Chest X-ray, AP view. Patient: 29 years old, sex M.
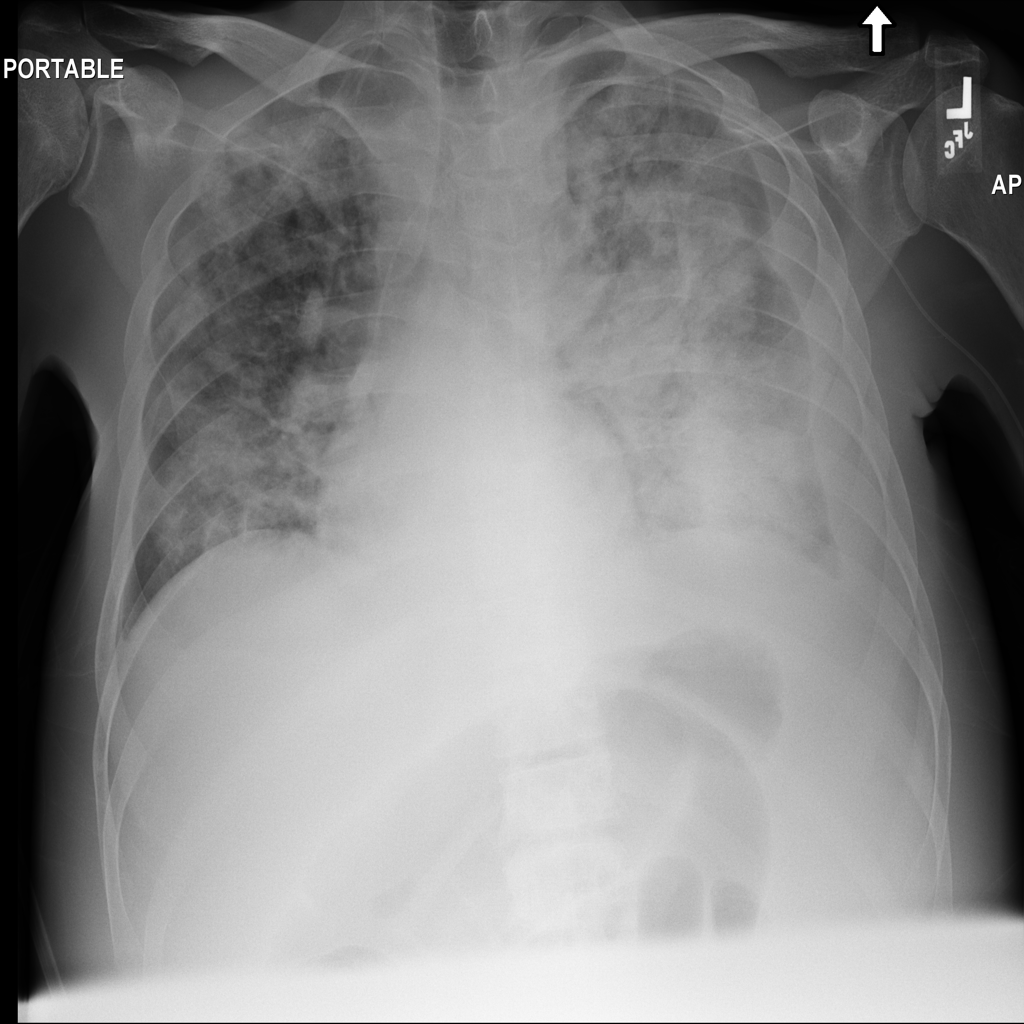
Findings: Effusion